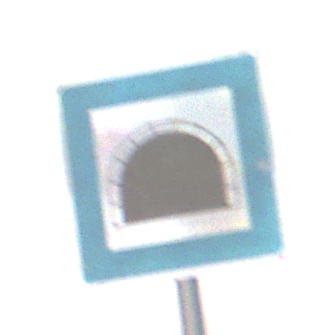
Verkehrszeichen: Tunnel
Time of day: SunriseSunset
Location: Outdoor (Nature)
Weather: Clear
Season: Winter
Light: Natural